Question: I have the following enum in Objective-C:
'''
typedef enum {
APIErrorOne = 1,
APIErrorTwo,
APIErrorThree,
APIErrorFour
} APIErrorCode;
'''
I use the indexes to reference an enum from an xml, for example, 'xml' may have 'error = 2', which maps to 'APIErrorTwo'
My flow is I get an integer from the xml, and run a switch statement as follows:
'''
int errorCode = 3
switch(errorCode){
case APIErrorOne:
//
break;
[...]
}
'''
Seems Java dislikes this kind of enum in a switch statement:

In Java it seems you can't assign indexes to 'enum' members. How can I get a Java equivalent of the above ?
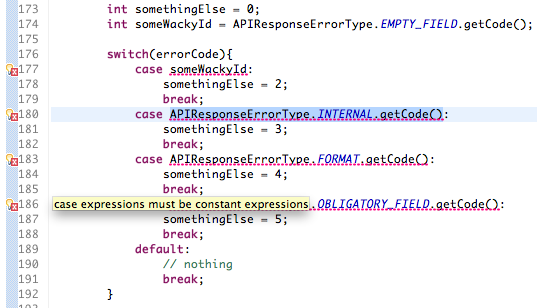
Answer: One question per post is the general rule here.
But evolving the JB Nizer answer.
'''
public enum APIErrorCode {
APIErrorOne(1),
APIErrorTwo(27),
APIErrorThree(42),
APIErrorFour(54);
private final int code;
private APIErrorCode(int code) {
this.code = code;
}
public int getCode() {
return this.code;
}
public static APIErrorCode getAPIErrorCodeByCode(int error) {
if(Util.errorMap.containsKey(error)) {
return Util.errorMap.get(error);
}
//Or create some default code
throw new IllegalStateException("Error code not found, code:" + error);
}
//We need a inner class because enum are initialized even before static block
private static class Util {
private static final Map<Integer,APIErrorCode> errorMap = new HashMap<Integer,APIErrorCode>();
static {
for(APIErrorCode code : APIErrorCode.values()){
errorMap.put(code.getCode(), code);
}
}
}
}
'''
Then in your code you can write
'''
int errorCode = 3
switch(APIErrorCode.getAPIErrorCodeByCode(errorCode){
case APIErrorOne:
//
break;
[...]
}
'''